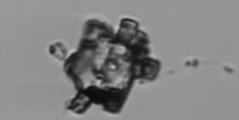
Label: Delphineis